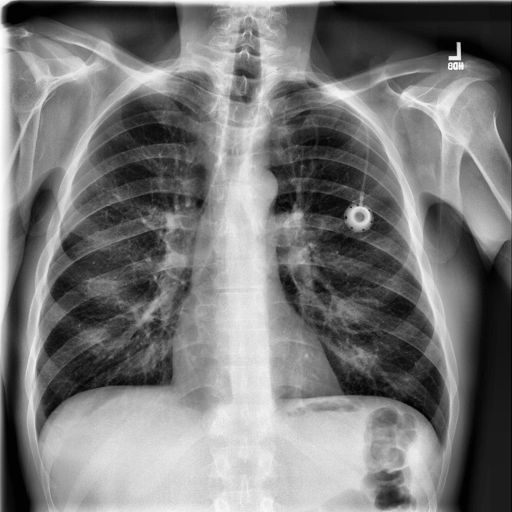
Finding: NORMAL